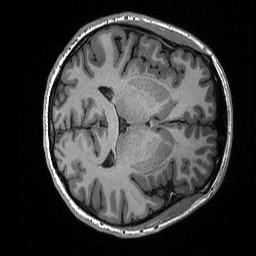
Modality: T1w
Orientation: axial
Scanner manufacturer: siemens
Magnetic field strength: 3 T
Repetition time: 2.3 s
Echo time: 0.00288 s